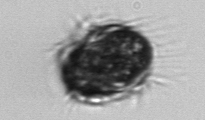
Label: Mesodinium